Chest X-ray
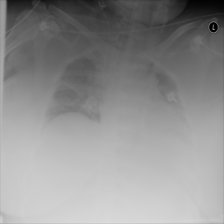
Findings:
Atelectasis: positive
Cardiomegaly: negative
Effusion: positive
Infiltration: negative
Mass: negative
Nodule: negative
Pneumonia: positive
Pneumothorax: negative
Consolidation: positive
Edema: negative
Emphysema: negative
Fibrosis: negative
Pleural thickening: negative
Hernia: negative